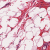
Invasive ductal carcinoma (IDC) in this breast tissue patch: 0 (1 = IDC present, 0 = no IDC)